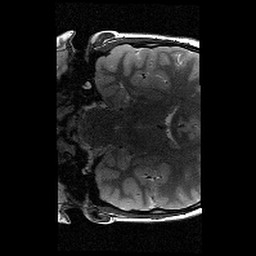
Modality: T2w
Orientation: coronal
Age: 11
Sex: male
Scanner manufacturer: siemens
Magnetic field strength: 3 T
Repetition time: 9.23 s
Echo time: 0.067 s